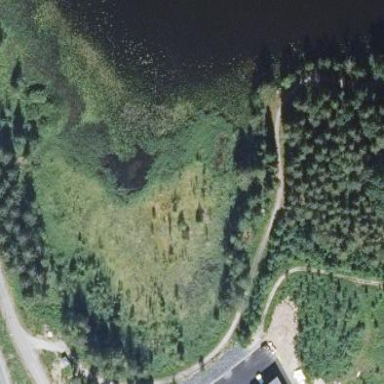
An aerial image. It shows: Beautiful wet meadow natural wetland.